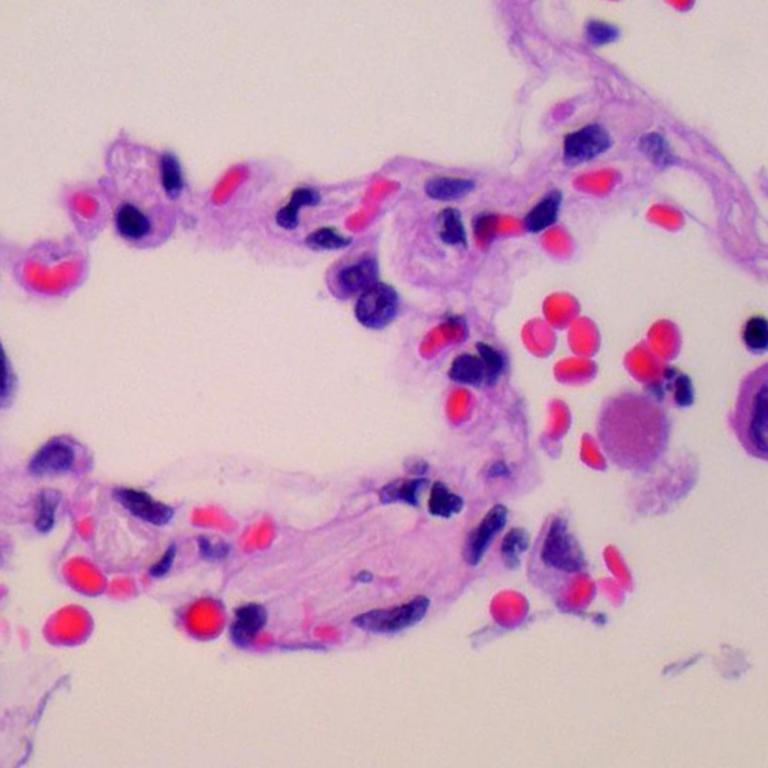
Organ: lung
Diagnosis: benign